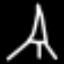
Label: The Eiffel Tower